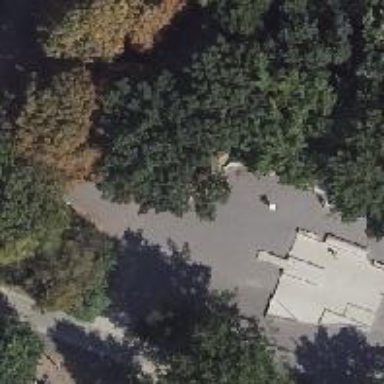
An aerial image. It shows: Deciduous broadleaved tree in park.